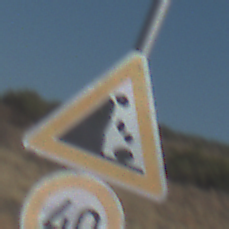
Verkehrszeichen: SteinschlagLinks
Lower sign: Geschwindigkeit40
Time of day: Midday
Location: Outdoor (Nature)
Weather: Clear
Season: NotSpecified
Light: Natural